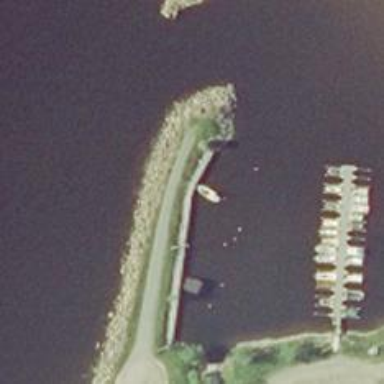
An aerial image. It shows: Breakwater structure.